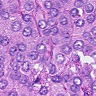
Metastatic tissue present: yes